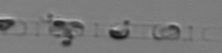
Label: Skeletonema